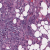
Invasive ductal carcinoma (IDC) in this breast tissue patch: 1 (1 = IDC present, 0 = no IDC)